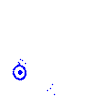
Particle: pion